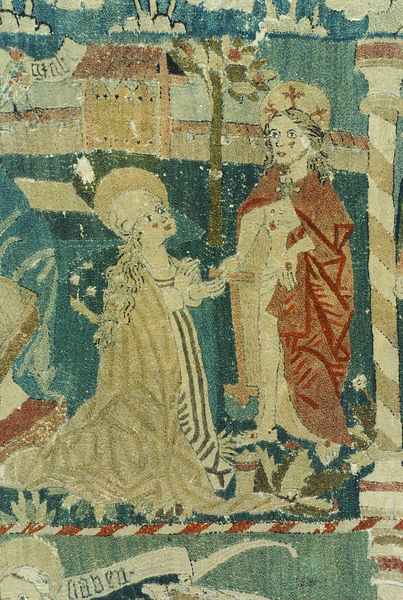
Titel: Bildvita Maria Magdalenas
Standort: Erfurt, Ursulinenkloster (EU - D - Thüringen)
Schlagwörter: baum, blau, himmel, mann, umhang, bunt, frau, säule, rot, beige, teppich, stoff, mauer, farbe, tapete, palme, knie, tor, kreuz, mosaik, beten, heiligenschein, nimbus, christus, jesus, wundmale, kniend, heiliger, heilige, heilig, textil, maria, magdalena, anbetung, bitte, niederknien, tapiserie, mauewr, baum#heilige